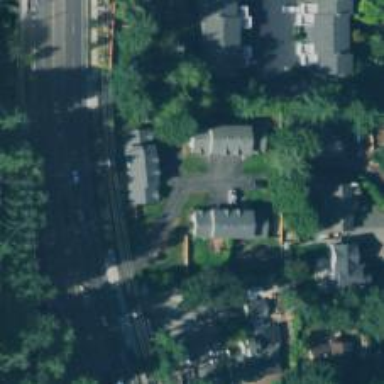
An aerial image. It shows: Neighborhood.